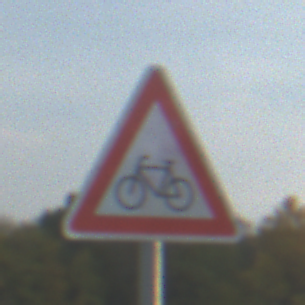
Verkehrszeichen: RadverkehrRechts
Umgebung: Outdoor, Nature
Tageszeit: SunriseSunset
Wetter: PartlyCloudy
Licht: Natural
Jahreszeit: NotSpecified
Kontrast: MediumContrast